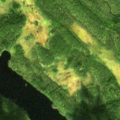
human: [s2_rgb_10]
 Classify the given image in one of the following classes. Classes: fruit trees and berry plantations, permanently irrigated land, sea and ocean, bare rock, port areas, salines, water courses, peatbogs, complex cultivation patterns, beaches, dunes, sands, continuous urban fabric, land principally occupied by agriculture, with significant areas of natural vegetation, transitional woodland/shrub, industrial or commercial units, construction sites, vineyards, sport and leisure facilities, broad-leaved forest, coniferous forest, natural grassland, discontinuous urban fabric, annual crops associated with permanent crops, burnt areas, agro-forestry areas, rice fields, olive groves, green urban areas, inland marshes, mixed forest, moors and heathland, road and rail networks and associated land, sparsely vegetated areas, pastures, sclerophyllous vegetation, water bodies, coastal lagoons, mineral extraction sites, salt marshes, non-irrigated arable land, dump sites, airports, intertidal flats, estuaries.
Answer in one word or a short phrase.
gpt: coniferous forest, water bodies